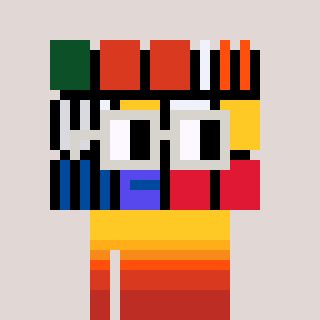
a pixel art character with square light gray glasses, a abstract-shaped head and a blue-colored body on a warm background